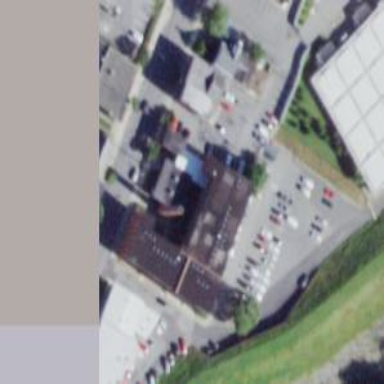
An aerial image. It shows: Historic commercial building.